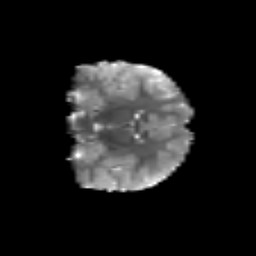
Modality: T2w
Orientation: coronal
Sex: male
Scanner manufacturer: siemens
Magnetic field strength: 3 T
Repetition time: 5 s
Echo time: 0.071 s